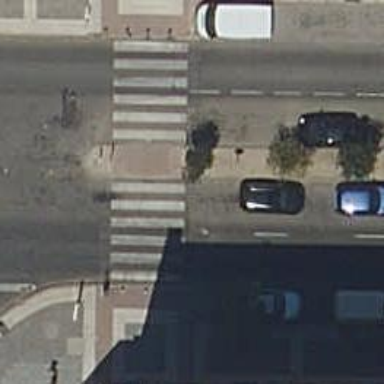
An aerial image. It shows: Zebra crossing on the road.